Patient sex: M
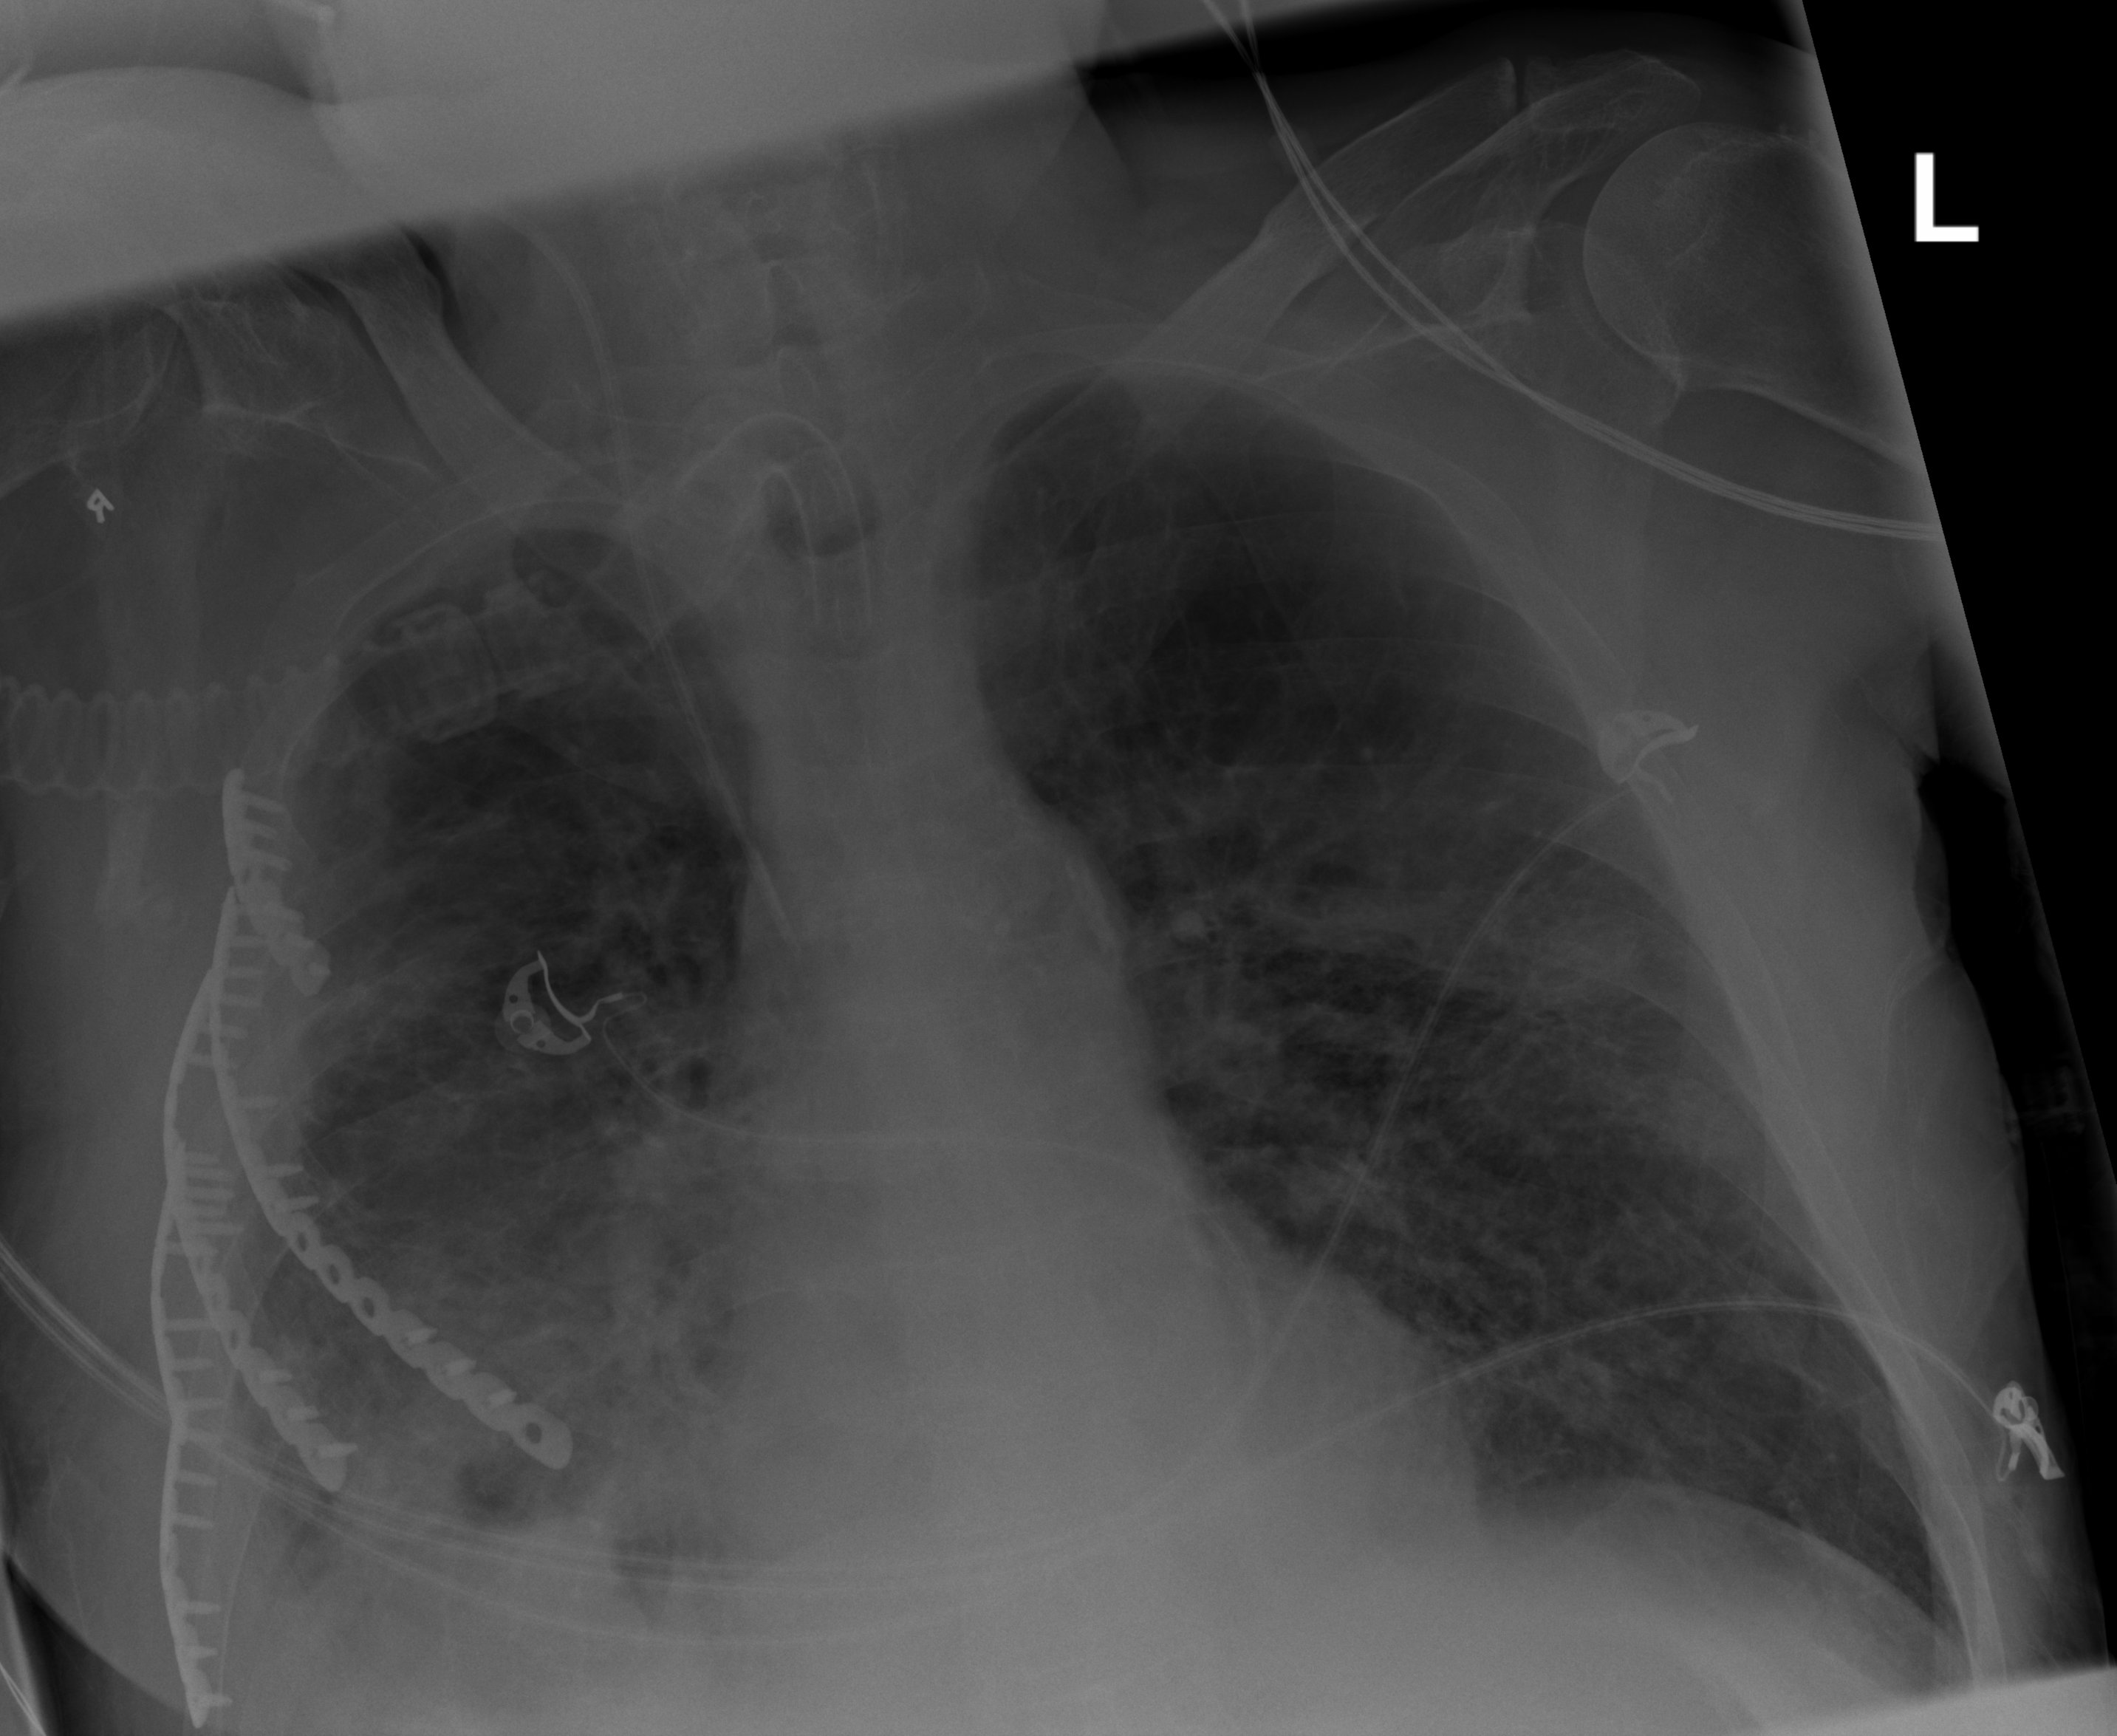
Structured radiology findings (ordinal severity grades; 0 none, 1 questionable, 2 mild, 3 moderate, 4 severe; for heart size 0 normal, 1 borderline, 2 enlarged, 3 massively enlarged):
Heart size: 0
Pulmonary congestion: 2
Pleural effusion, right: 2
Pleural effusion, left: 2
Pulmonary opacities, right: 4
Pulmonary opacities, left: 2
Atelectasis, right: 3
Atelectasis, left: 2